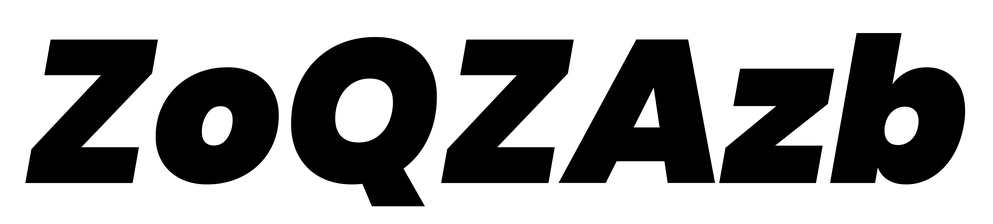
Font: Poppins-BlackItalic